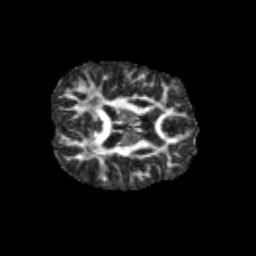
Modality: FA
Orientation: axial
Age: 11
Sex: male
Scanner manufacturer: siemens
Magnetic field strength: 3 T
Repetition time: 3.8 s
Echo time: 0.07 s